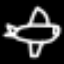
Label: airplane